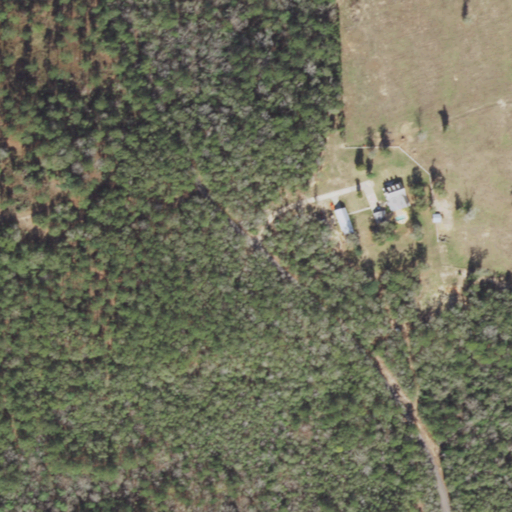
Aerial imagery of mountain in Florida named McKinnon Hill containing evergreen forest, shrub, open development, woody wetlands, and medium intensity development